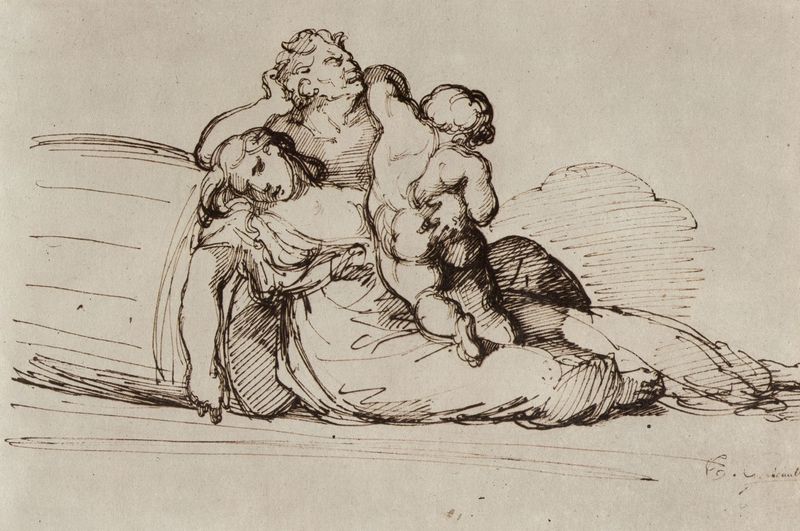
Titel: Studie zum Floß der Medusa
Künstler: Théodore Géricault
Standort: Cambridge (Massachusetts)
Institution: Fogg Art Museum
Schlagwörter: akt, feder, fuß, gott, gruppe, hand, himmel, kopf, mann, nackt, rubens, schatten, schlaf, weiß, wolken, aquarell, dreieck, frauen, komposition, menschen, sitzen, braun, brust, busen, frau, frisur, grau, haar, hintergrund, kleid, kreide, mund, nase, ohr, rücken, schwarz, skizze, stützen, szene, säule, zeichnung, blick, weg, wolke, beige, alkohol, arm, arme, augen, barock, blicke, falten, gesicht, halten, kleidung, mensch, rembrandt, tod, tot, trauer, bild, signatur, strauch, busch, boden, gewand, haare, sitzend, stoff, familie, kind, mutter, paar, vater, blatt, pflanze, dekolletee, locken, ohren, renaissance, engel, putte, putto, beine, bein, brüste, hintern, papier, ruhe, liegen, schlafen, italien, haltung, studie, leere, grafik, graphik, schattierung, linien, baby, rast, sigantur, sepia, romantik, lehnen, querformat, sinken, wein, dick, muskeln, ernst, angelehnt, bohlen, faltenwurf, junge, liegend, dekolleté, striche, betrachter, flucht, tusche, antike, knabe, haufen, kohle, linear, kontur, popo, rückenfigur, druck, schraffur, radierung, stich, halt, schwarzweiß, knien, konturen, verletzt, bleistift, fass, entwurf, kohlezeichnung, tinte, kleinkind, karton, jesus, sterben, leid, leiden, qual, schmerz, teufel, bacchus, mythos, sturz, florenz, venus, weinfass, müdigkeit, kraut, anlehnen, amor, maria, erschöpft, armut, ohnmacht, mars, klettern, gericault, josef, tauer, speck, tonne, federzeichnung, sterbend, michelangelo, vorzeichnung, tuschzeichnung, tuschezeichnung, leonardo da vinci, vorskizze, heilige familie, verzerrt, zeichnnung, dreieckskomposition, rundformen, raffael, erschöpfung, floß, flucht nach ägypten, füller, aufblicken, volumen, modellierung, gram, raphael, rausch, pein, körperstudie, tondo doni, ohnmächtig, tote frau, bacchialszene, bachhus, präskizze, tonnne, sosse, erverletzt